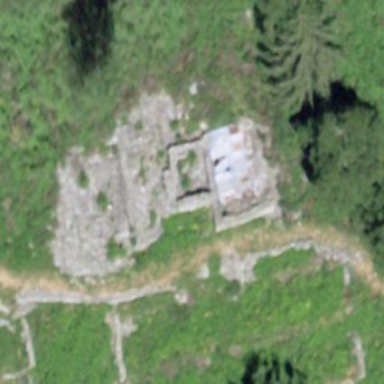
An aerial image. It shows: Historic building now in ruins.